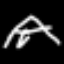
Label: The Eiffel Tower